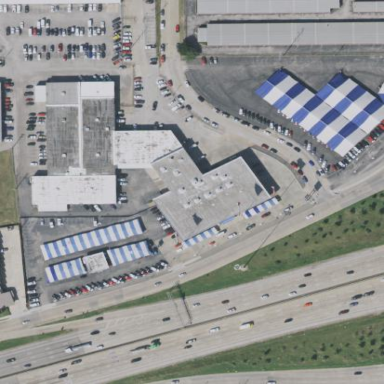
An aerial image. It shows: Building that houses car shop.